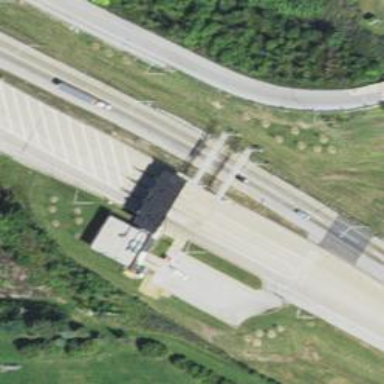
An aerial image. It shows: Toll gantry on the road.